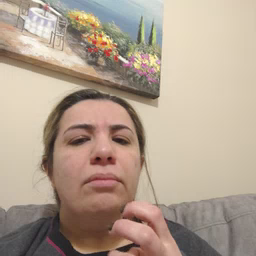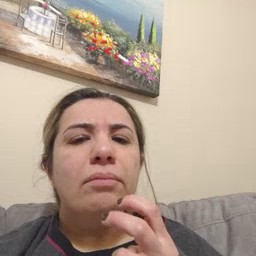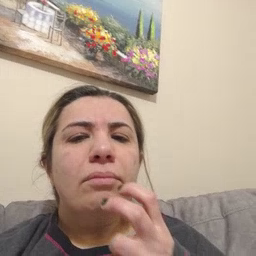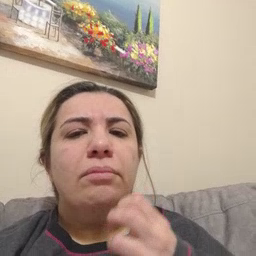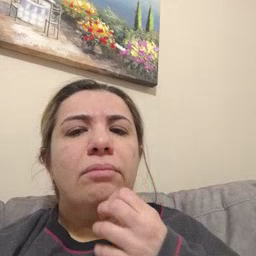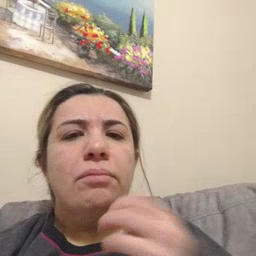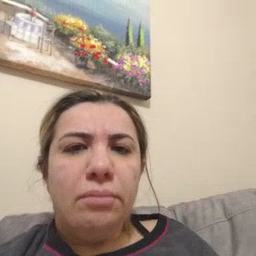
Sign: underwear